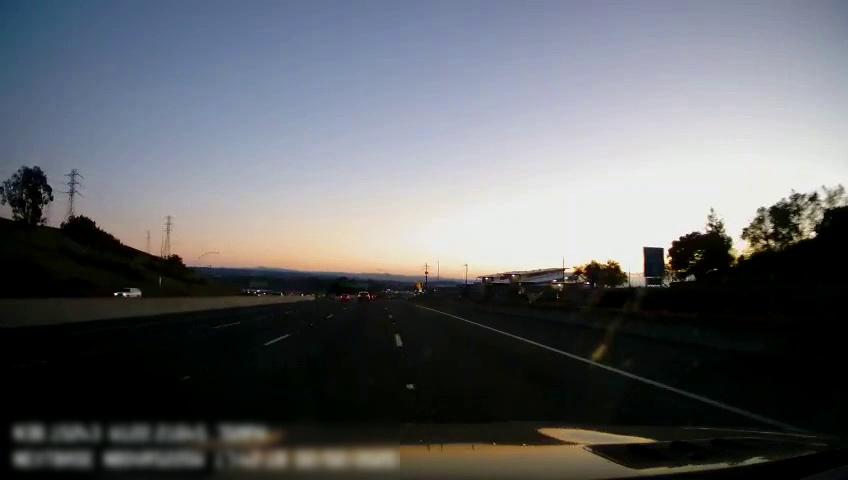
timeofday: Dusk/Dawn/Twilight
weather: Sunny
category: Drivable Space
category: Vehicles | SUV
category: Vehicles | SUV
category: Lanes | Current Lane
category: Lanes | Current Lane
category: Lanes | Alternate Lane
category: Lanes | Alternate Lane
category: Traffic | Signs